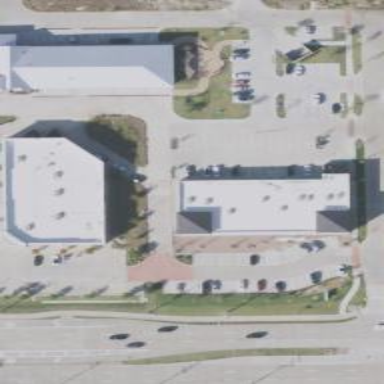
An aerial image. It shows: Healthcare clinic is depicted in the image.